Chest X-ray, PA view. Patient: 59 years old, sex F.
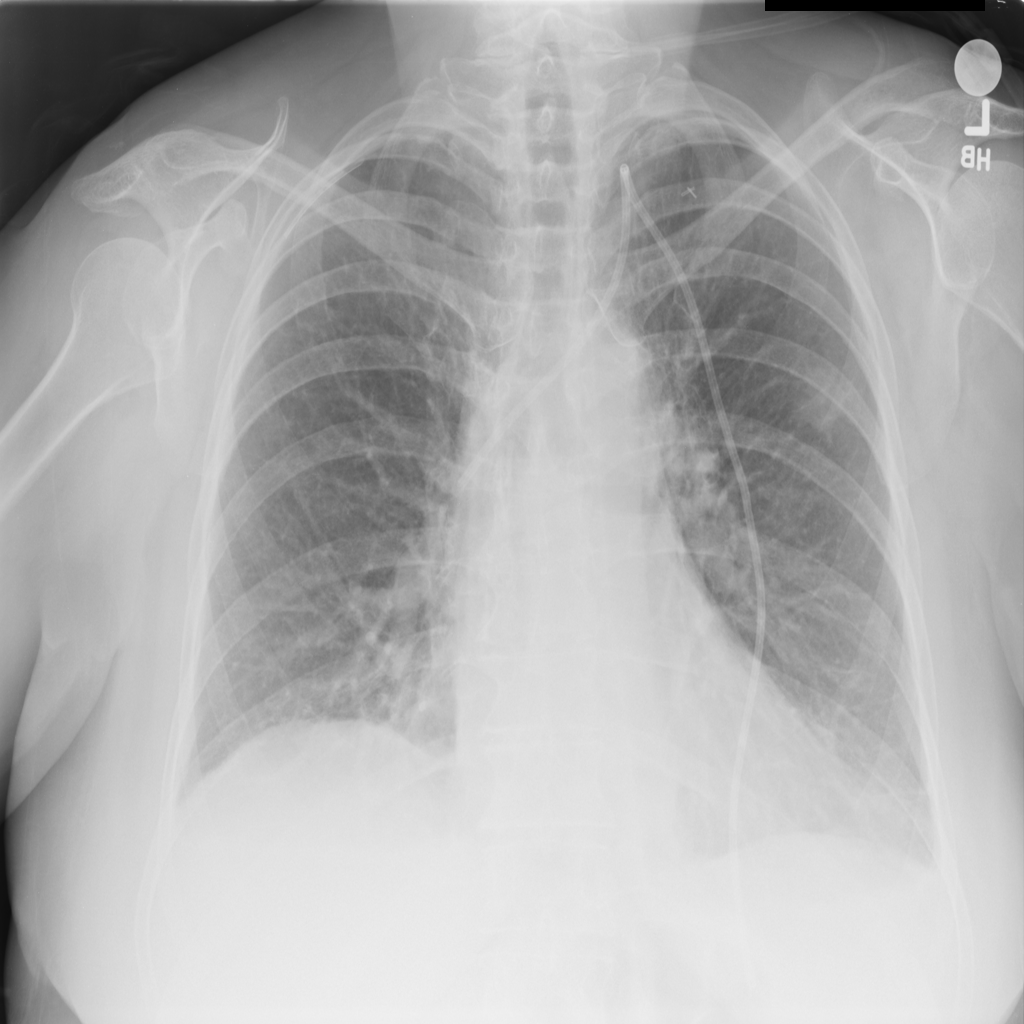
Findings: Effusion, Nodule